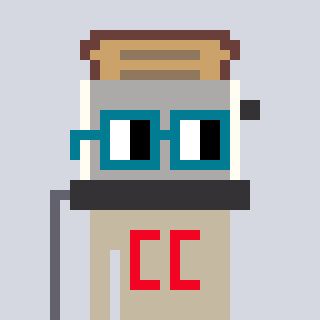
a pixel art character with square dark green glasses, a toaster-shaped head and a bege-colored body on a cool background